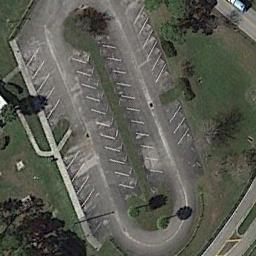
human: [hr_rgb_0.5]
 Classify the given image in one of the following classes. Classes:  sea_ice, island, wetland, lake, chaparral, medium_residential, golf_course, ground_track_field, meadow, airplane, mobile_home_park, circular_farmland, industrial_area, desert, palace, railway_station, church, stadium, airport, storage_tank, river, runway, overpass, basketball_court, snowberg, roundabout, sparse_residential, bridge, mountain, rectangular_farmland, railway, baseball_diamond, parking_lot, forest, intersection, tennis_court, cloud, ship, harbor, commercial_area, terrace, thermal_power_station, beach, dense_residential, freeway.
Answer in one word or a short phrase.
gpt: parking_lot